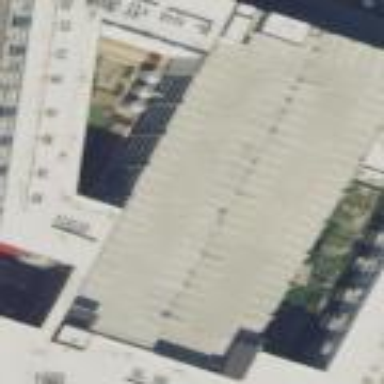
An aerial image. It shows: Multi-storey parking building.